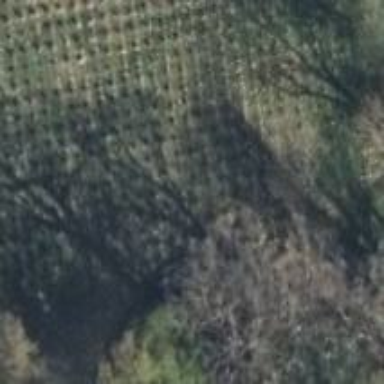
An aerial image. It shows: Plant nursery filled with trees.